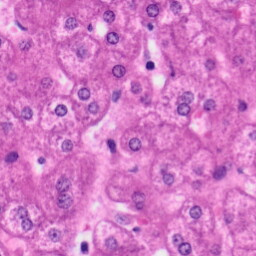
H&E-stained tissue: Liver